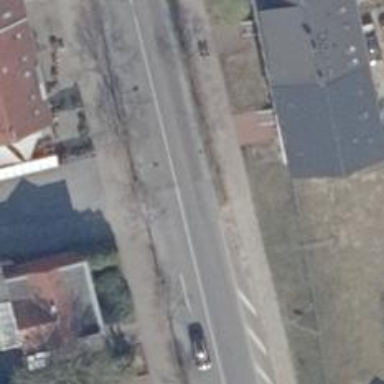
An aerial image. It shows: Primary highway with asphalt surface. There are sidewalks on both sides and dedicated cycle track.